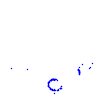
Particle: proton